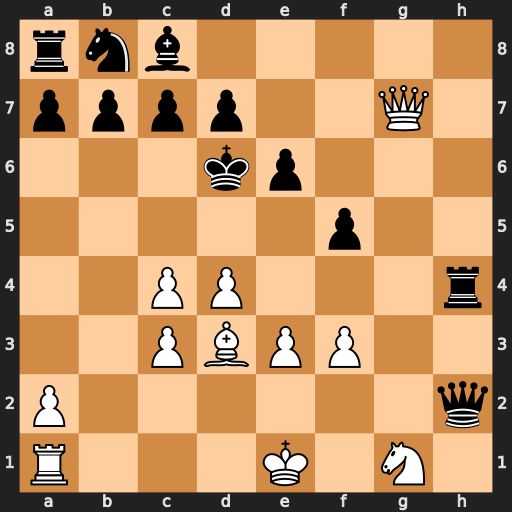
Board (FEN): rnb5/pppp2Q1/3kp3/5p2/2PP3r/2PBPP2/P6q/R3K1N1
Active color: w
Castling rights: Q
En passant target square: -
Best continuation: Qf8+ Kc6 Qc5#